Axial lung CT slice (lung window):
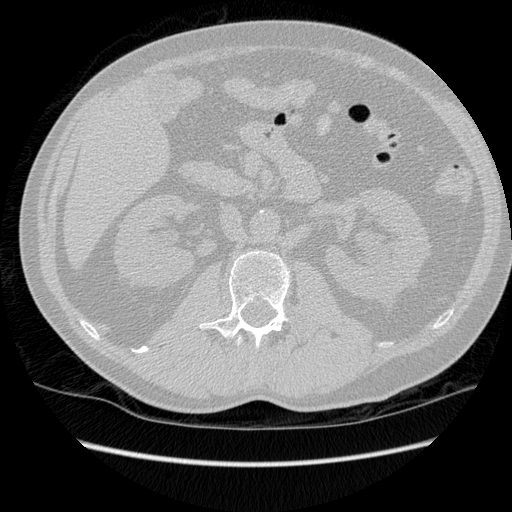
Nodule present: no